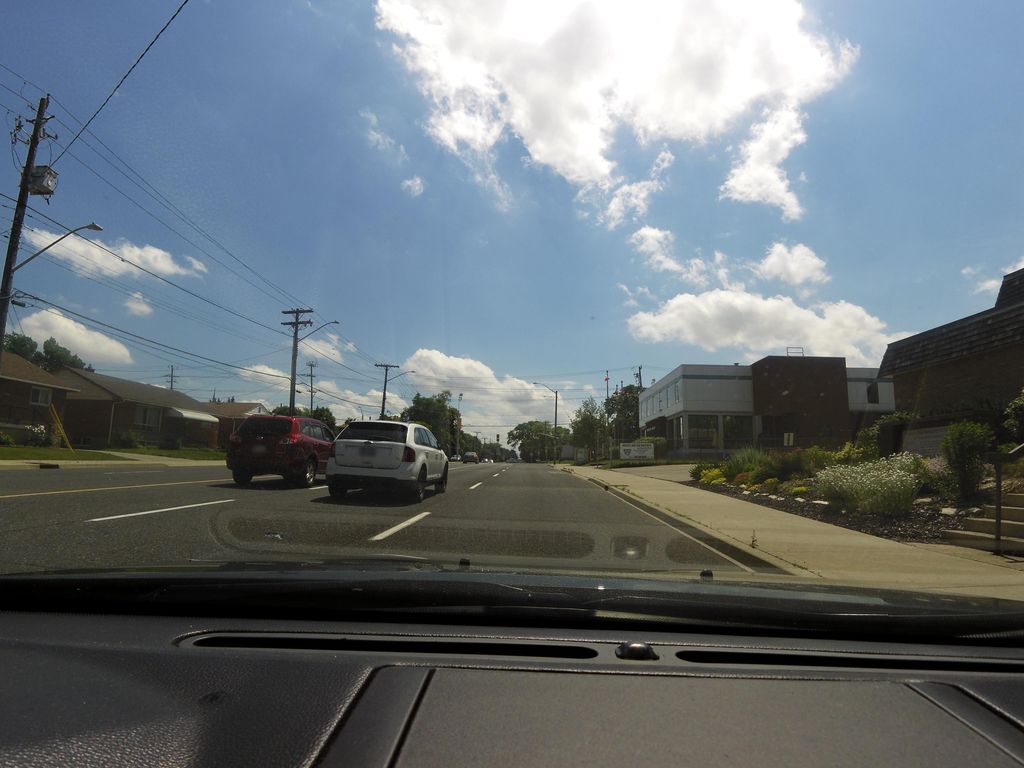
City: hamilton